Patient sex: M
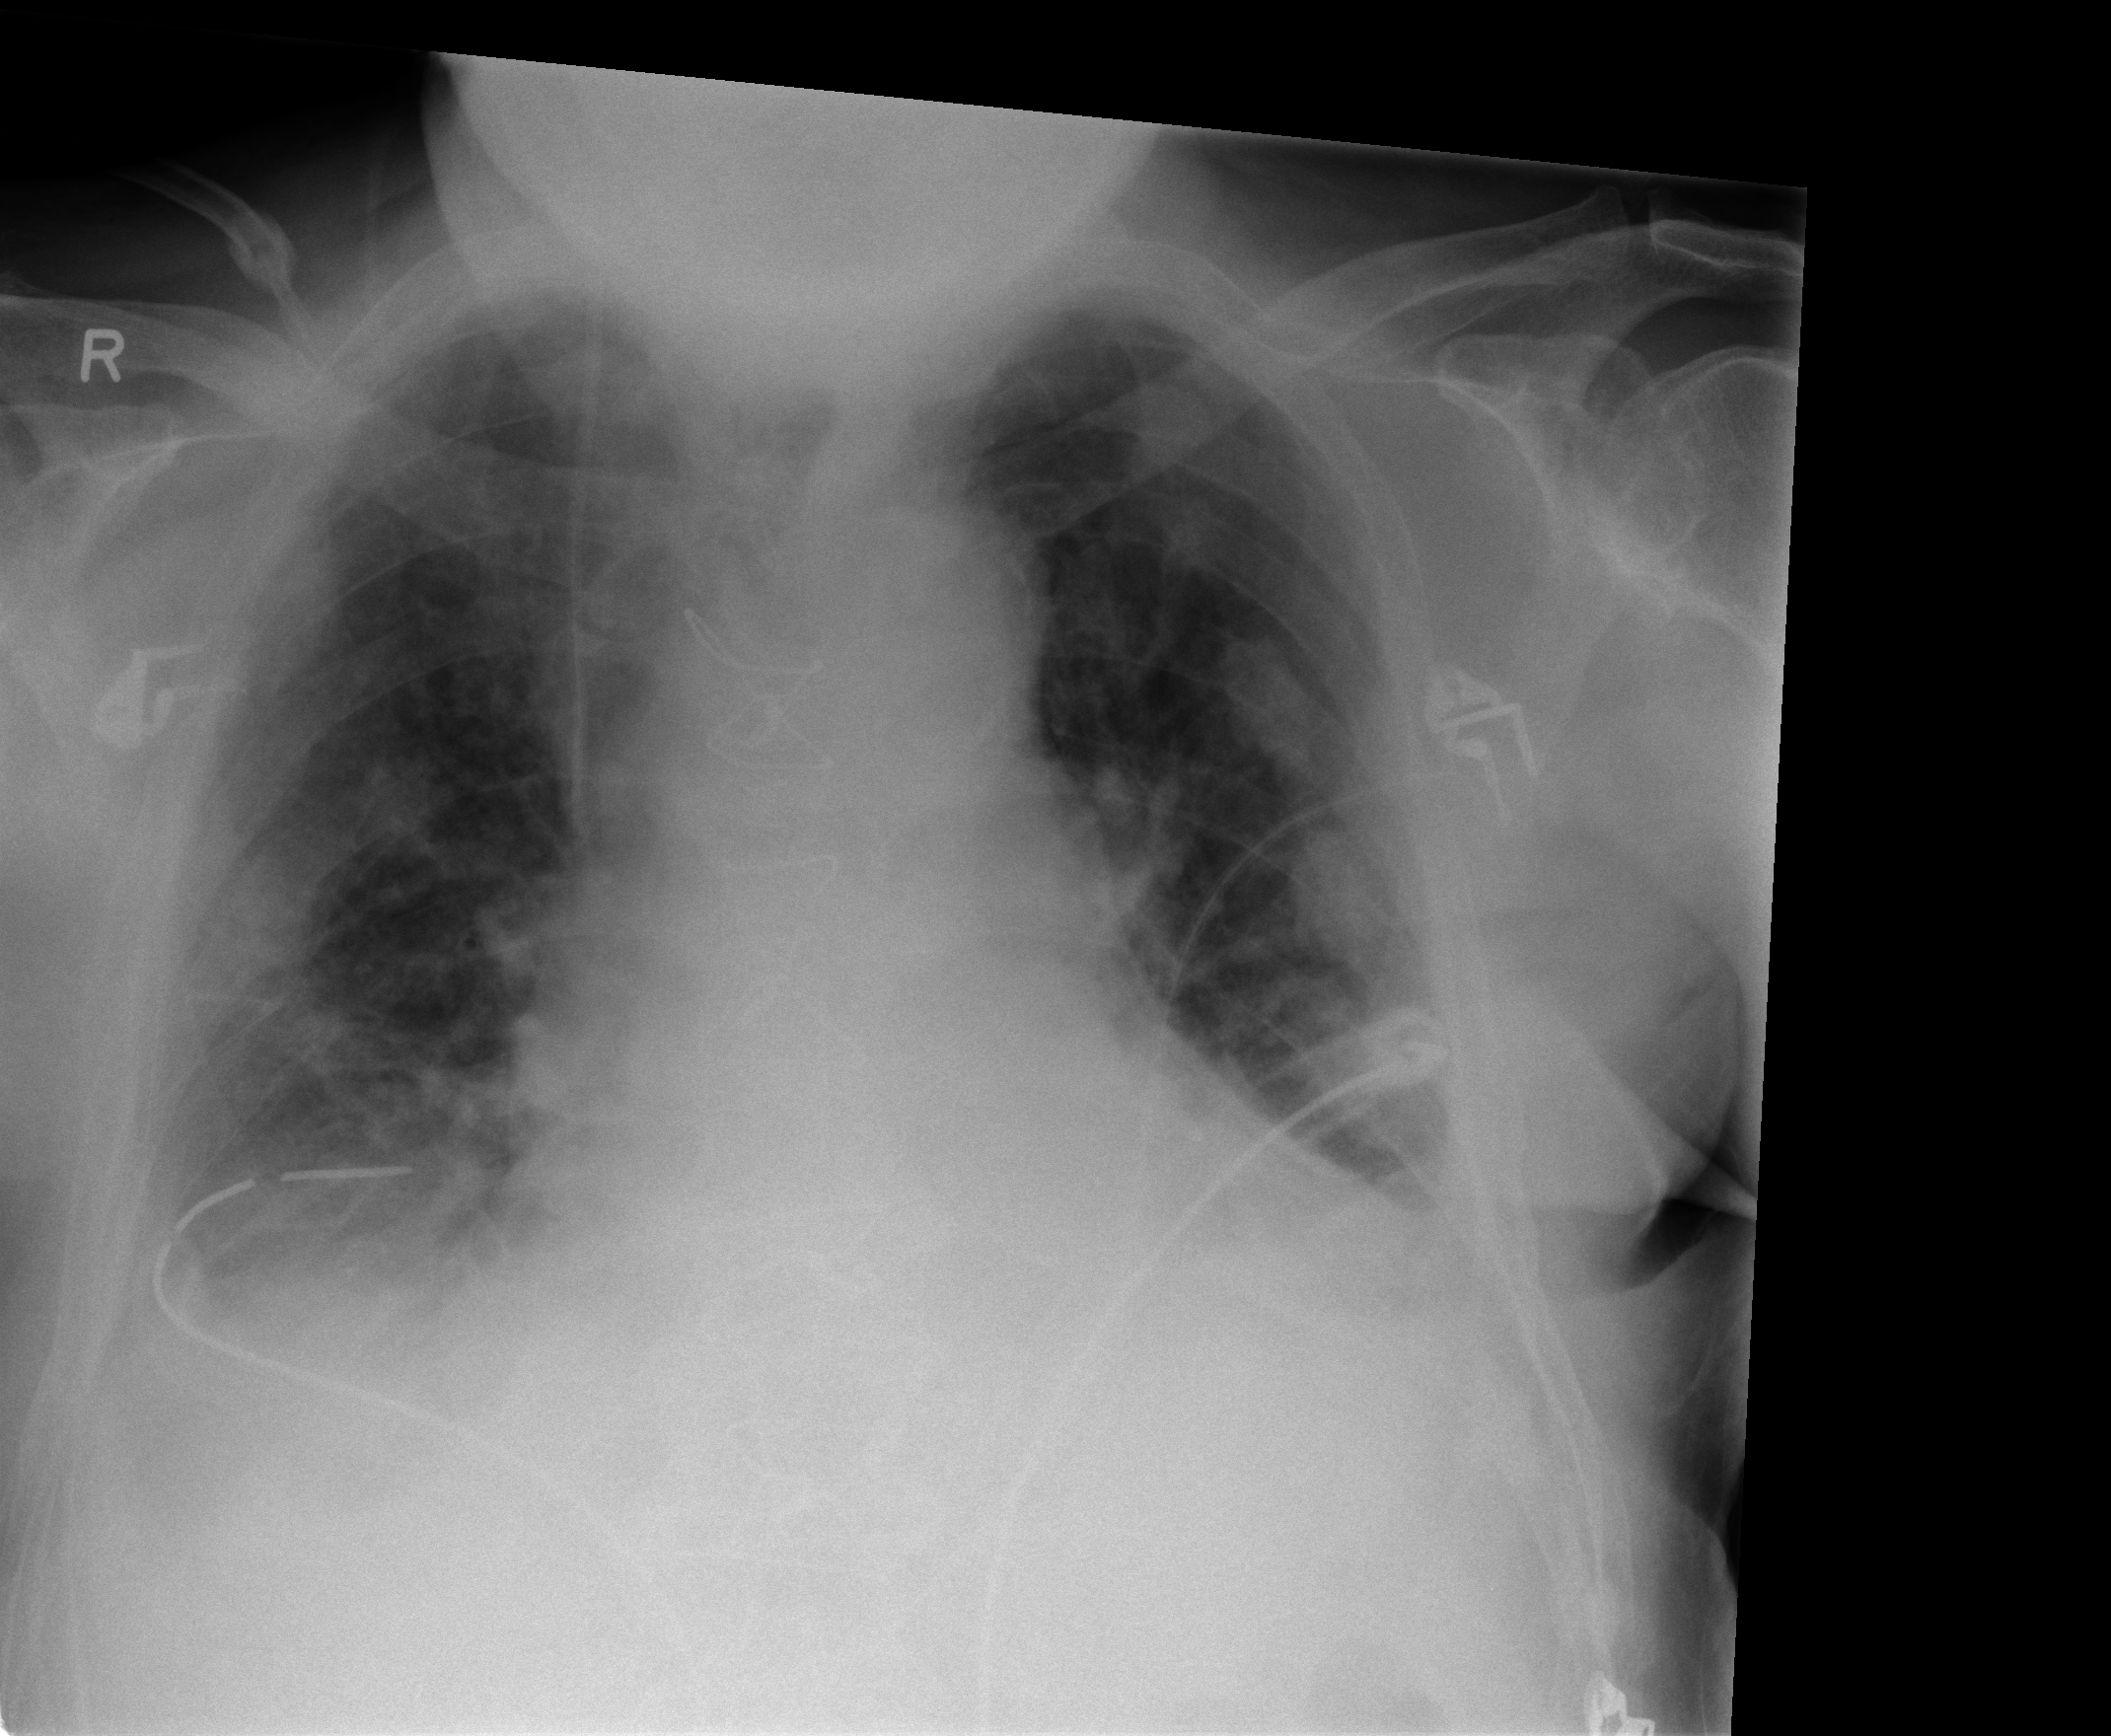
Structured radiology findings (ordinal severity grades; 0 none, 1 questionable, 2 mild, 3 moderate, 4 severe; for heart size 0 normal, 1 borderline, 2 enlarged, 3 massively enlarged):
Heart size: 2
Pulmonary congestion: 1
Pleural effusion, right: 1
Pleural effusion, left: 2
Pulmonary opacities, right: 1
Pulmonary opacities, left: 1
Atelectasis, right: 2
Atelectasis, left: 2